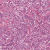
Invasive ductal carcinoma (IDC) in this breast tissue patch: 1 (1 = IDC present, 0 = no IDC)